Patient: sex F, age 41
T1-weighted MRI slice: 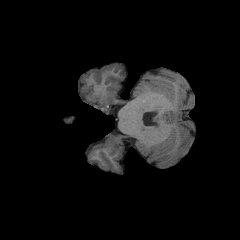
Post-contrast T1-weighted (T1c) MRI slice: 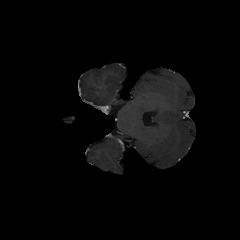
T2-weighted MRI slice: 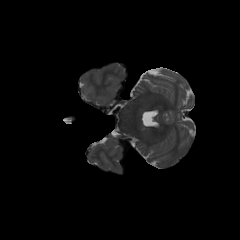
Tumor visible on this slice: no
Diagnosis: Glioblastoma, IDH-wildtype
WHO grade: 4